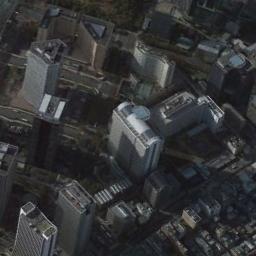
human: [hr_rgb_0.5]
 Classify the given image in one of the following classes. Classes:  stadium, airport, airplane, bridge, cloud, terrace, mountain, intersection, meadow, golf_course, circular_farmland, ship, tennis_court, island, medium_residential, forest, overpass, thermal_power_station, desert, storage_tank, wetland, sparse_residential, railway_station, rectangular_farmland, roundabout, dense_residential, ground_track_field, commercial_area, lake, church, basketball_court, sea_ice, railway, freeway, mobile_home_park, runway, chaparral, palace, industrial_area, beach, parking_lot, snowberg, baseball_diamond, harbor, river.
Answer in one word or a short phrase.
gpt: commercial_area